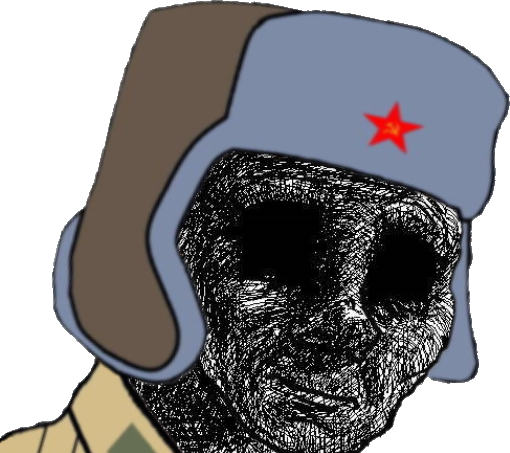
Label: 5_Withered_Wojak